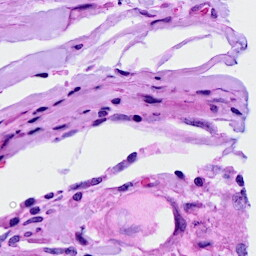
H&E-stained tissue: Ovarian